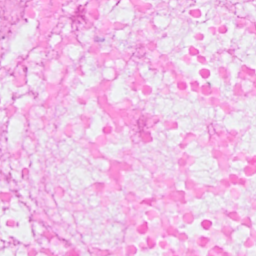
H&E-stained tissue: Breast